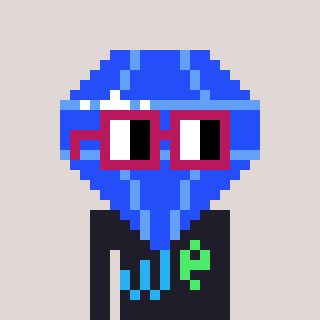
a pixel art character with square dark red glasses, a blue diamond-shaped head and a grayscale-colored body on a warm background